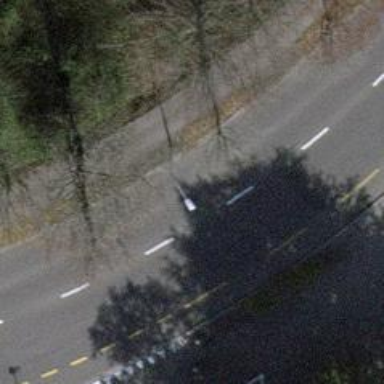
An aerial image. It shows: Avenue lined with trees.